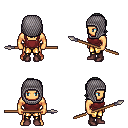
a pixel art fantasy rpg character, male body template, human, tanned skin, maroon pirate shirt, gold greaves, gray long bangs hairstyle, chain hood, maroon shoes, spear, four views (front, back, left, right), 2x2 character sprite sheet, small pixel art, hard edges, no anti-aliasing